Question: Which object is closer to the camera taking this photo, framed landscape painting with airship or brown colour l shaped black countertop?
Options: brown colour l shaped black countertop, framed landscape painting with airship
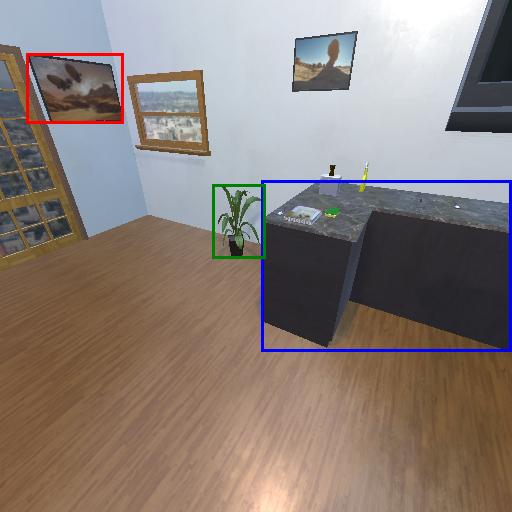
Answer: brown colour l shaped black countertop